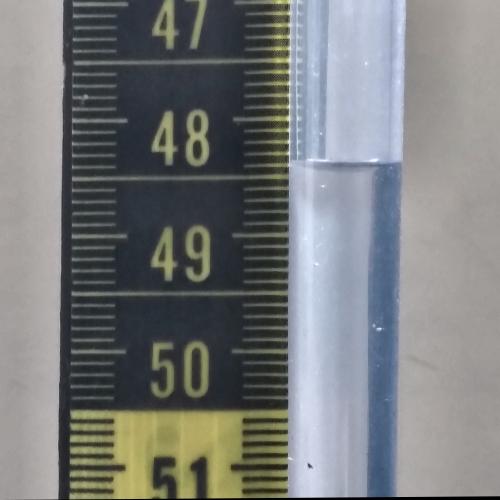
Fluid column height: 48.4 cm